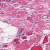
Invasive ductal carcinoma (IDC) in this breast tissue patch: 0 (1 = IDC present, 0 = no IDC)